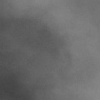
Atmospheric dust classification: dusty